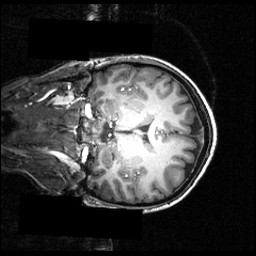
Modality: T1w
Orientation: coronal
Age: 27
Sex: female
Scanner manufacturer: siemens
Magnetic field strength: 3.951 T
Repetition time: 1.5 s
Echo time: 0.00335 s